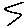
Label: zigzag